Brain MRI, t1w sequence, axial 2D slice.
Patient: age 35, sex F, weight 78 kg, height 1.78 m
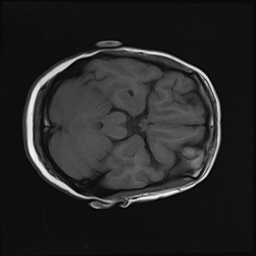